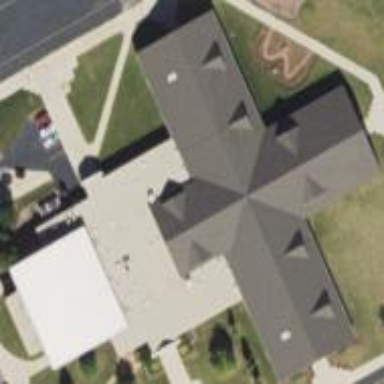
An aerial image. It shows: School building.